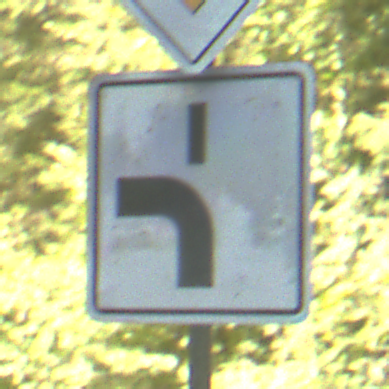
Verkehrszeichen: VerlaufVorfahrtsstrasse5
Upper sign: Vorfahrtsstrasse
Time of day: MorningAfternoon
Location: Outdoor (Nature)
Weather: Clear
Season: NotSpecified
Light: Natural